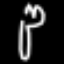
Label: fork